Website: home-depot
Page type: payment
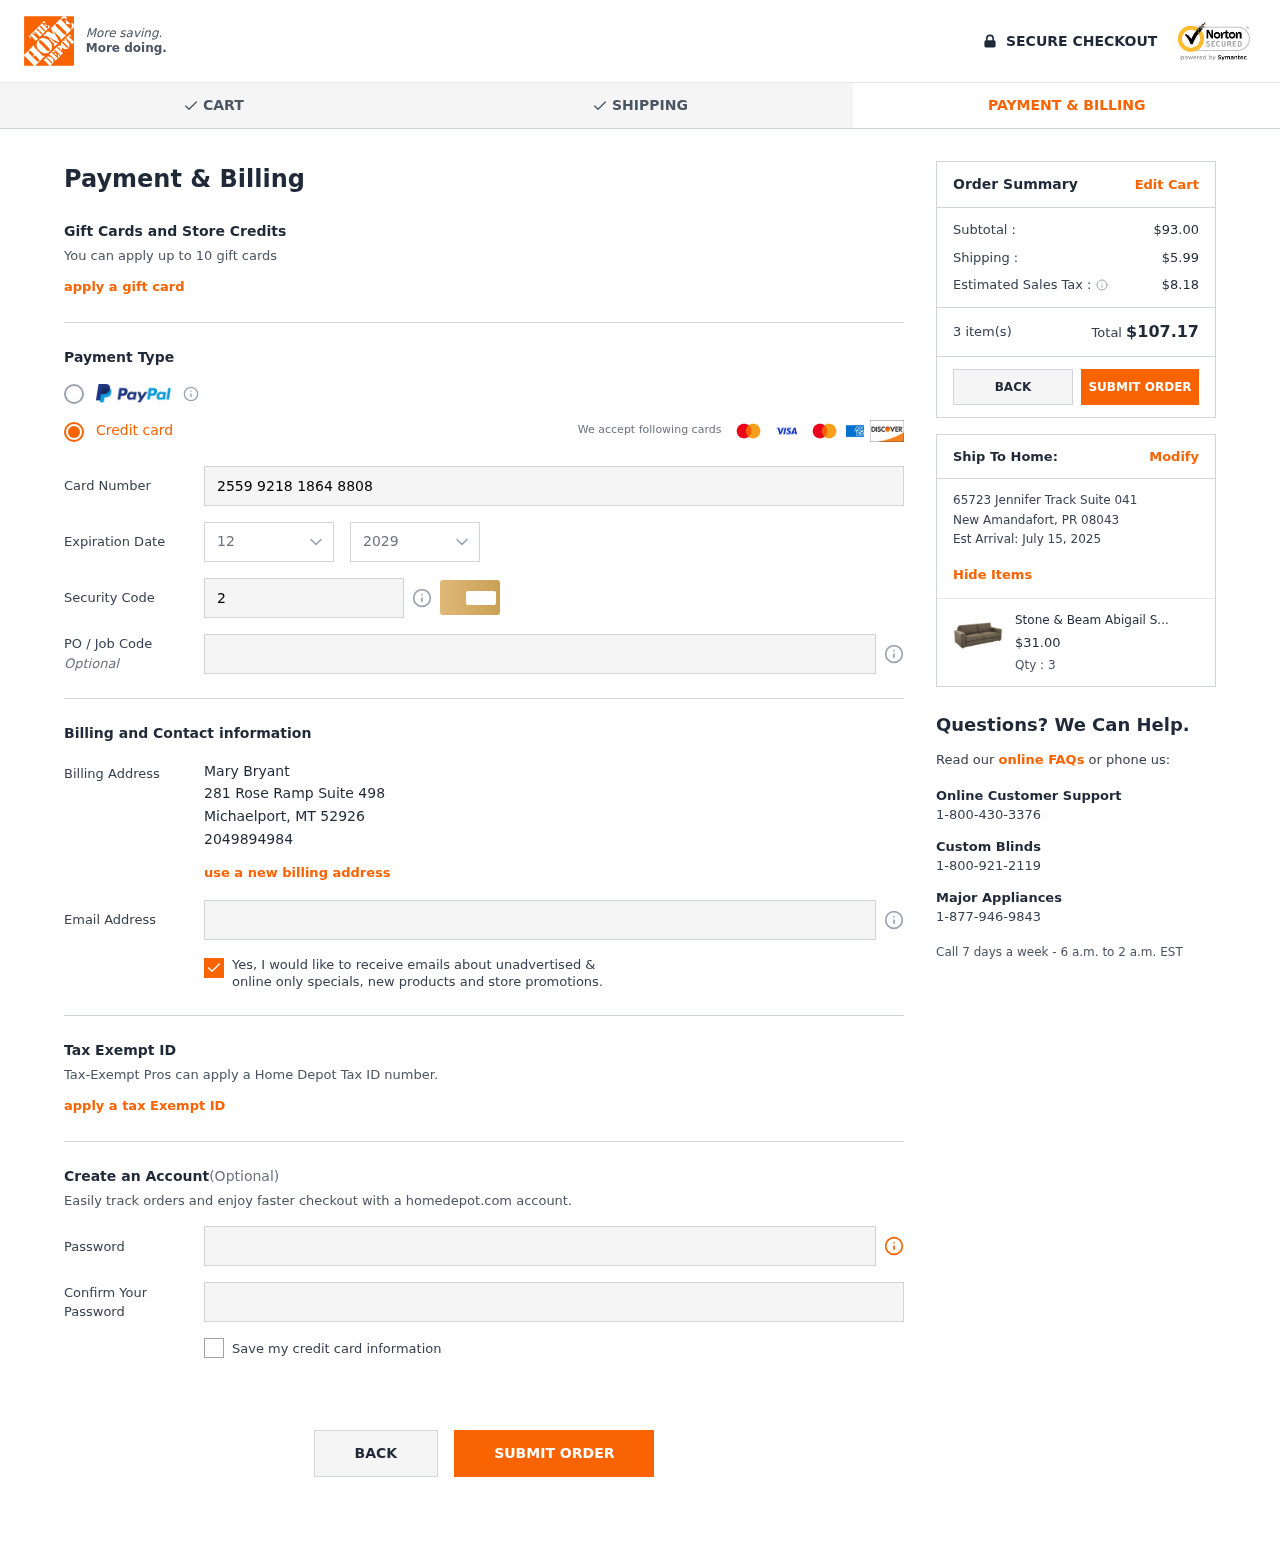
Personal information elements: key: PII_CARD_CVV
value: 235
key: PII_CARD_EXPIRY_MONTH
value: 12
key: PII_CARD_EXPIRY_YEAR
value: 29
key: PII_CARD_NUMBER
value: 2559 9218 1864 8808
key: PII_CITY
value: Michaelport
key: PII_CITY2
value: New Amandafort
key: PII_EMAIL
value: mary.bryant@yahoo.com
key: PII_FULLNAME
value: Mary Bryant
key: PII_PHONE
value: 2049894984
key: PII_POSTCODE
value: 52926
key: PII_POSTCODE2
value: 08043
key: PII_STATE_ABBR
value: MT
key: PII_STATE_ABBR2
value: PR
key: PII_STREET
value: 281 Rose Ramp Suite 498
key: PII_STREET2
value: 65723 Jennifer Track Suite 041
Product elements: key: PRODUCT1_NAME
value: Stone & Beam Abigail Sofa Couch, 86"W, Golden Brown
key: PRODUCT1_PRICE
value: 31
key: PRODUCT1_QUANTITY
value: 3
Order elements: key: ORDER_SUBTOTAL
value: $93.00
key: ORDER_SHIPPING_COST
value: $5.99
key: ORDER_TAX
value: $8.18
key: ORDER_NUM_ITEMS
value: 3 item(s)
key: ORDER_TOTAL
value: $107.17
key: ORDER_DELIVERY_DATE
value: July 15, 2025